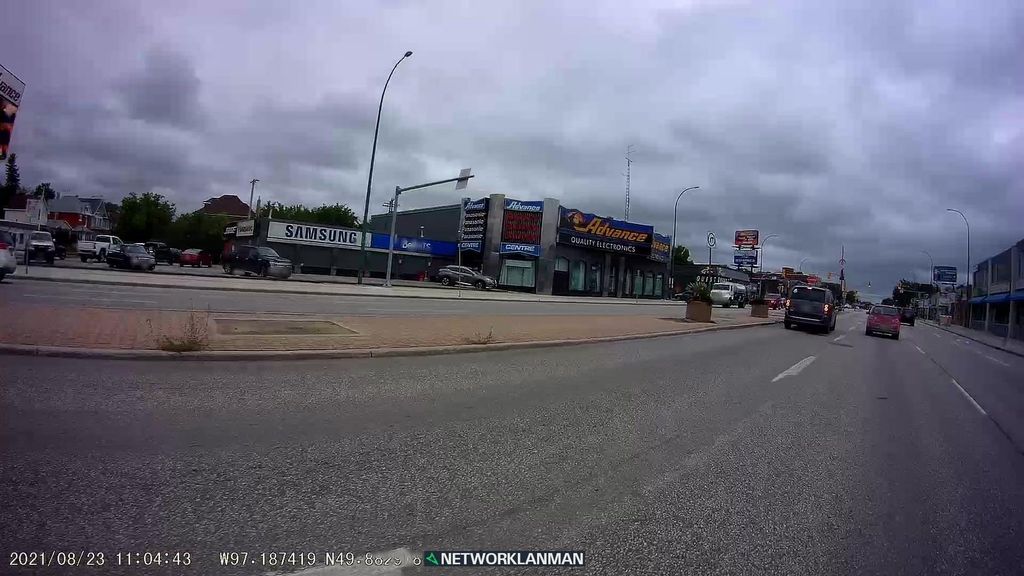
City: winnipeg